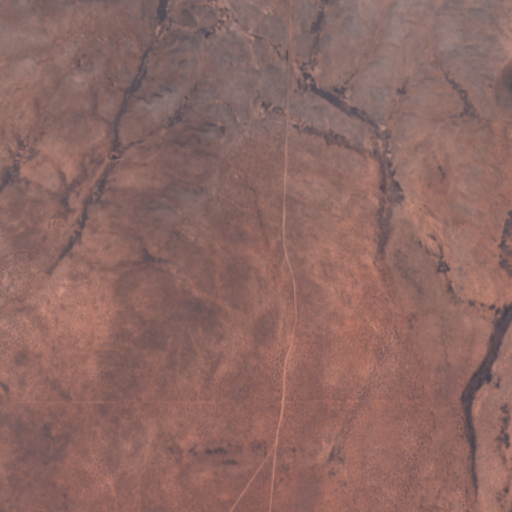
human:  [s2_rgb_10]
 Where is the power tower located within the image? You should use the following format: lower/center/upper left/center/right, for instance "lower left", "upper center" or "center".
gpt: The power tower is located in the lower of the image.
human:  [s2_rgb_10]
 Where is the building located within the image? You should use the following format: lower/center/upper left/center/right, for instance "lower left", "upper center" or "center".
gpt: There is no building in the image.